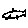
Label: fish